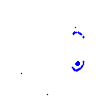
Particle: electron